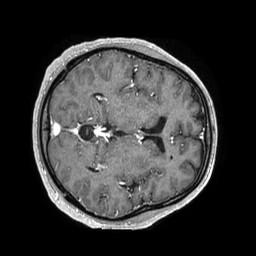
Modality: T1w
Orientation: axial
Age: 59
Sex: male
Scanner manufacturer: philips
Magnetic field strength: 1.5 T
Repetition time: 0.007776 s
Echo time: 0.003626 s